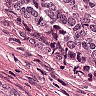
Metastatic tissue present: yes